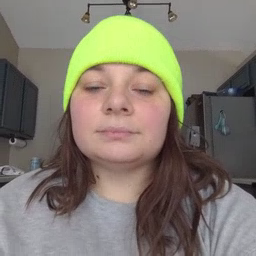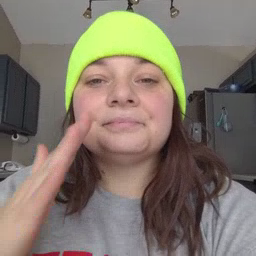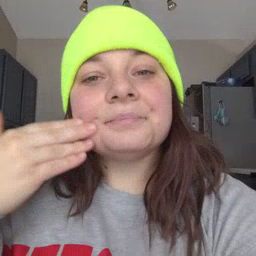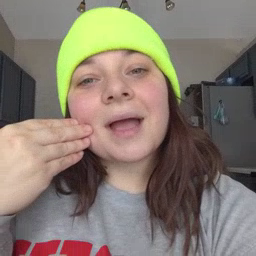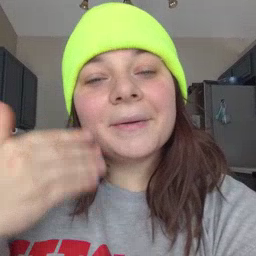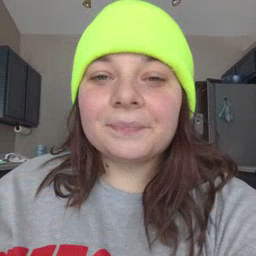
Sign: smile